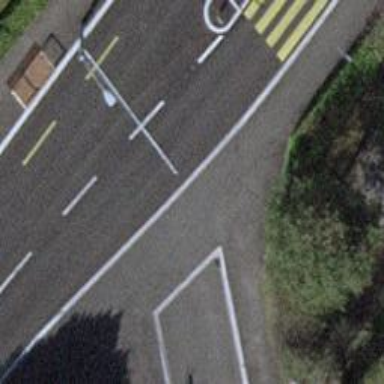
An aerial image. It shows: Unmarked crossing with traffic calming table.